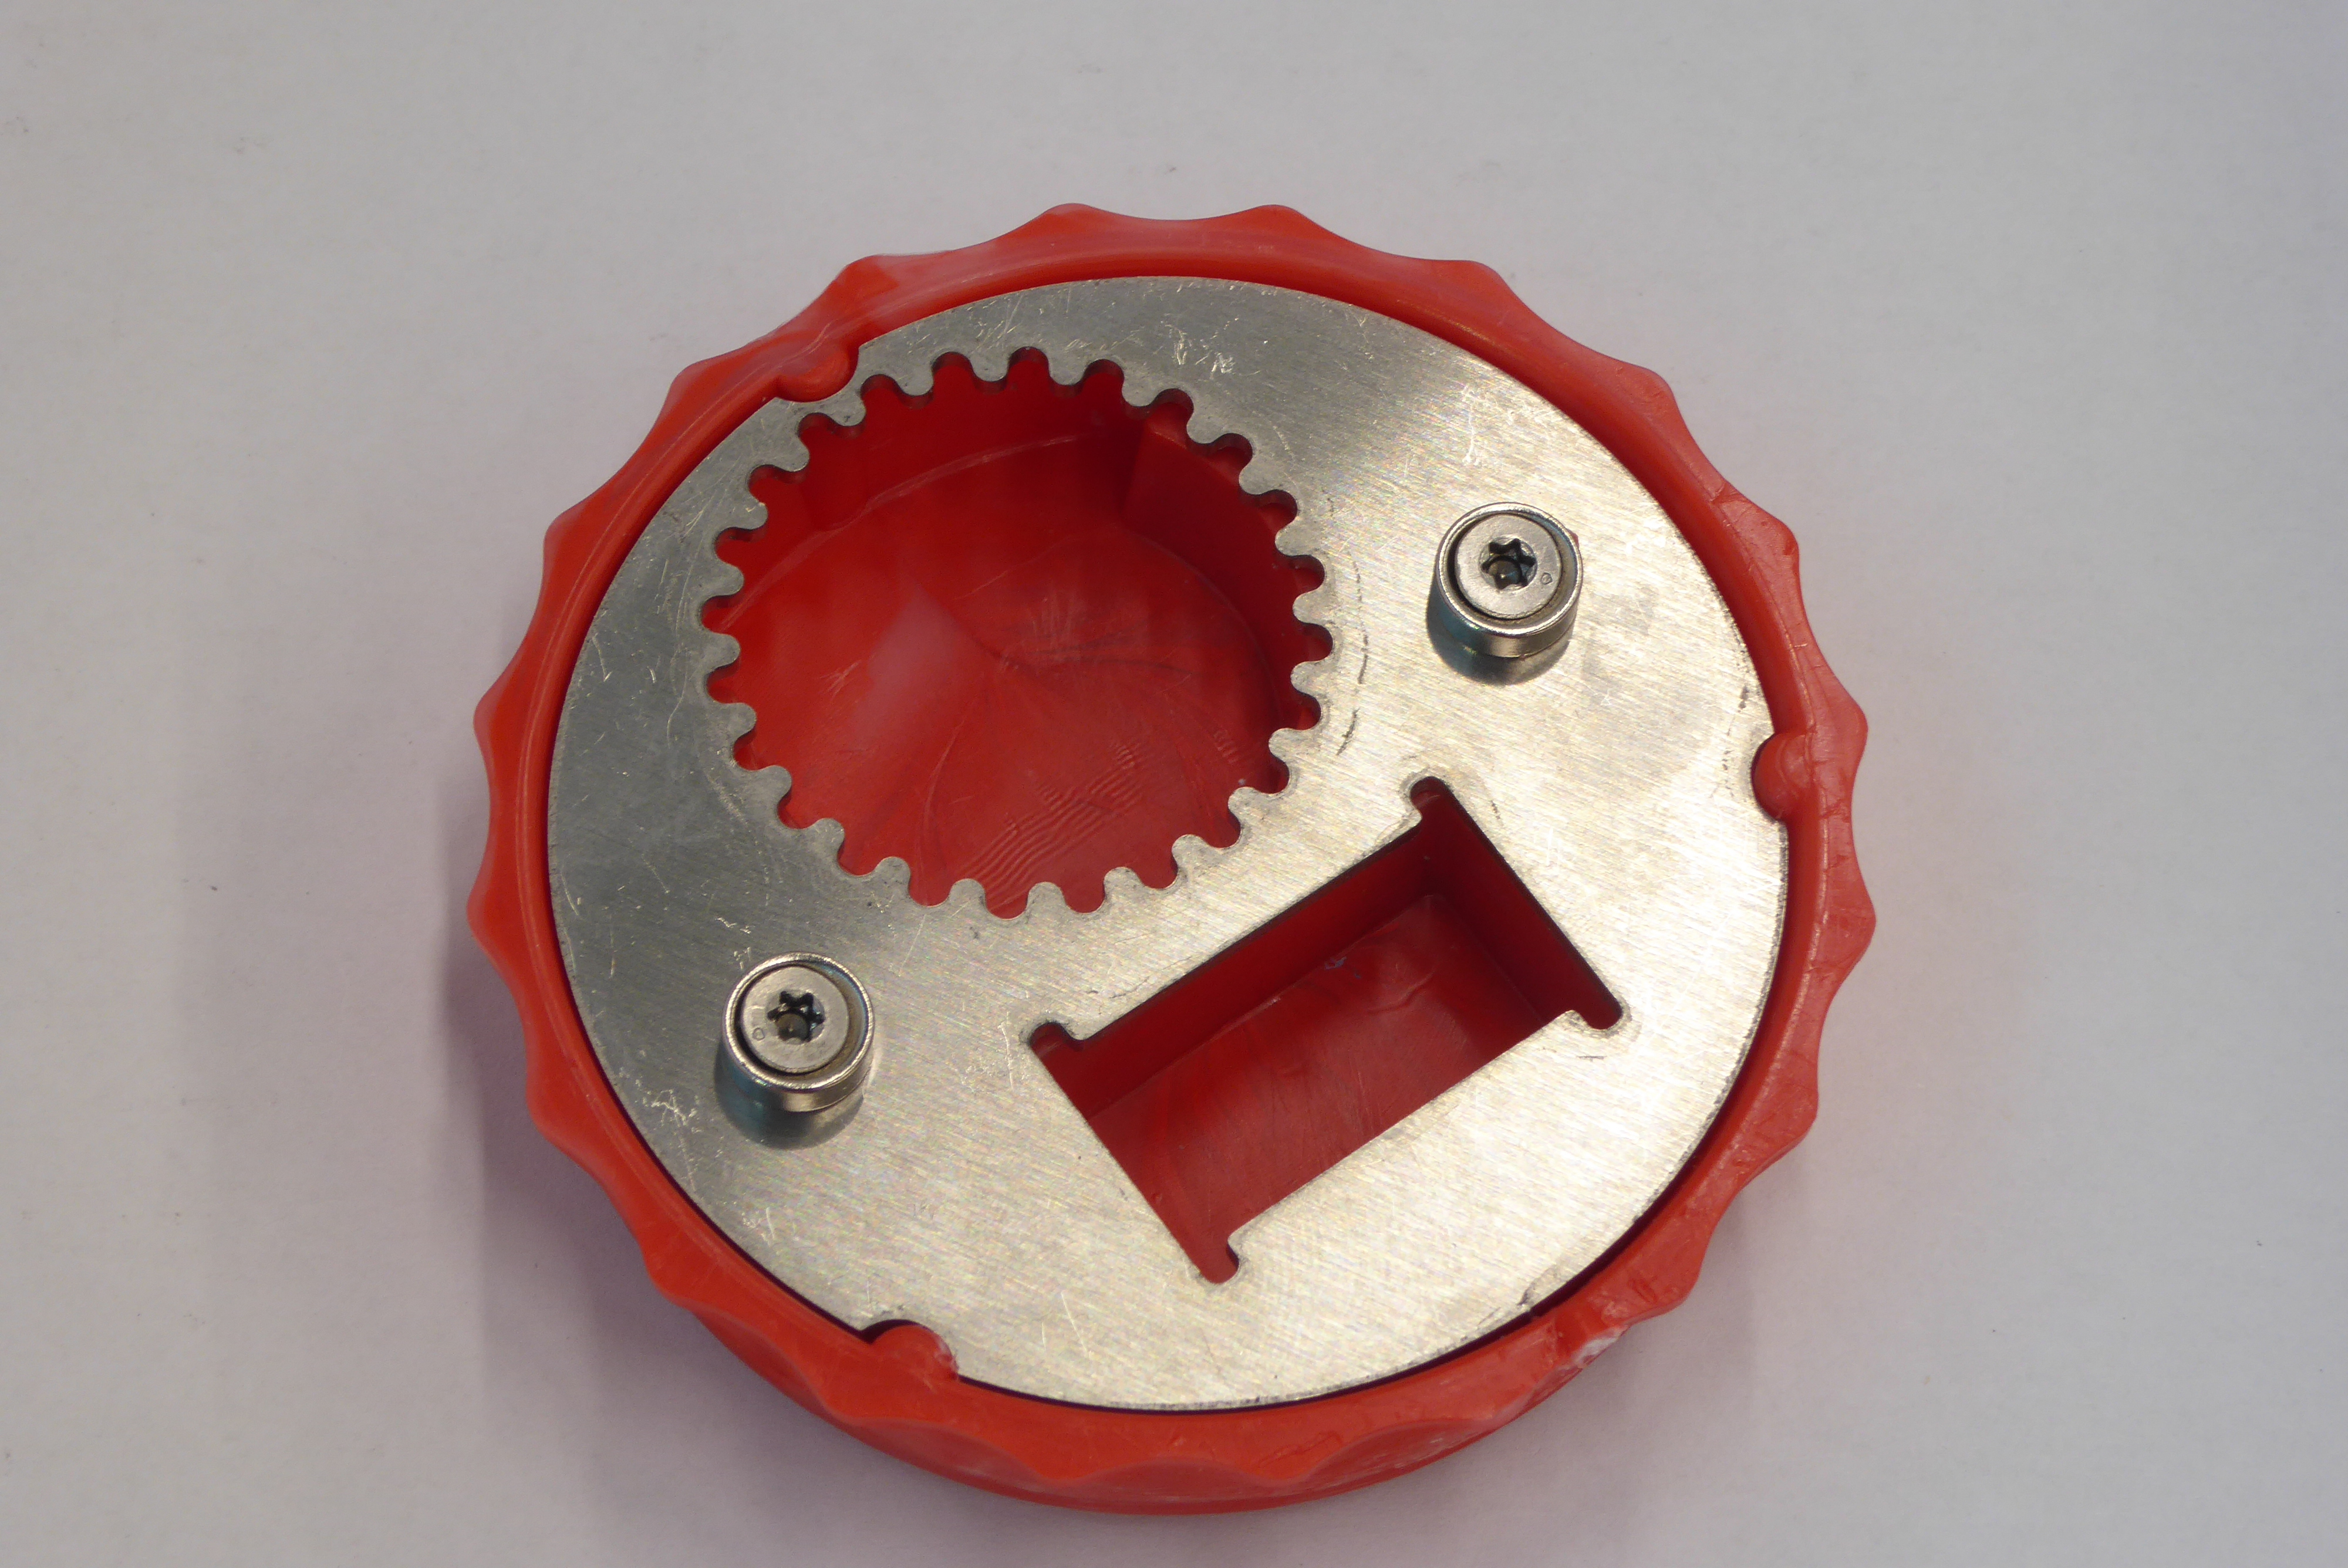
Label: Bottle Opener